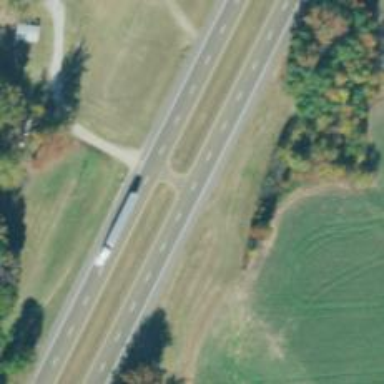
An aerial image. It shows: Trunk link highway.